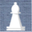
Piece: wB